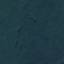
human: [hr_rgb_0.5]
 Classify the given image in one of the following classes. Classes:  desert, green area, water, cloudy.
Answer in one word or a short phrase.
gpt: green area